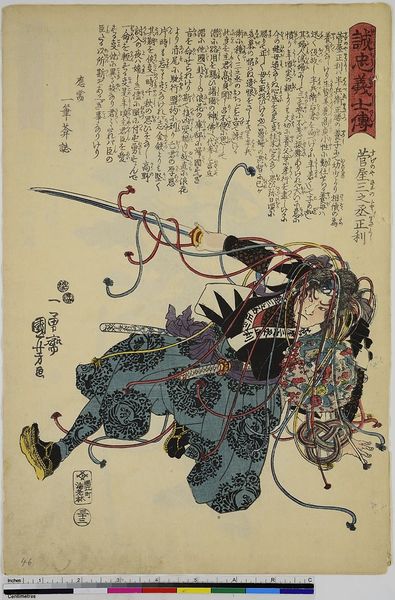
Titel: Sugenoya Sannojo Masatoshi, Blatt 33 aus der Serie: Geschichte der loyalen Gefolgsmänner
Künstler: Utagawa Kuniyoshi
Standort: Hamburg
Institution: Museum für Kunst und Gewerbe Hamburg
Schlagwörter: angriff, blau, kampf, mann, bunt, schwarz, gürtel, rot, rock, band, mensch, portrait, haare, person, dutt, holzschnitt, japan, schrift, papier, laufen, grimmig, japanisch, schriftzeichen, asien, druckgraphik, druckgrafik, schwert, waffen, soldat, waffe, lauf, rennen, asiatisch, sandale, krieger, ereignis, zeit, bänder, farbholzschnitt, handschrift, situation, kimono, ereignisbild, samurai, edo, historische, reproduktionen, druckerzeugnisse, katana, porträt, persönlichkeit, soldatenleben, ukiyo